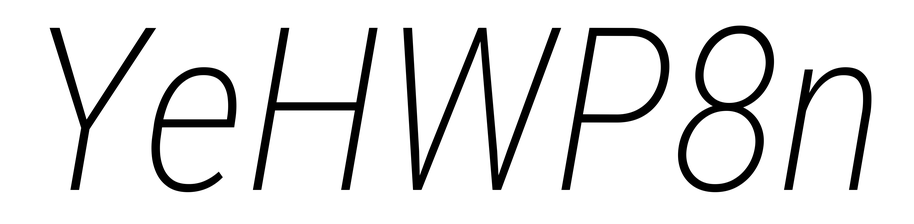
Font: Roboto-Italic_Condensed_ExtraLight_Italic